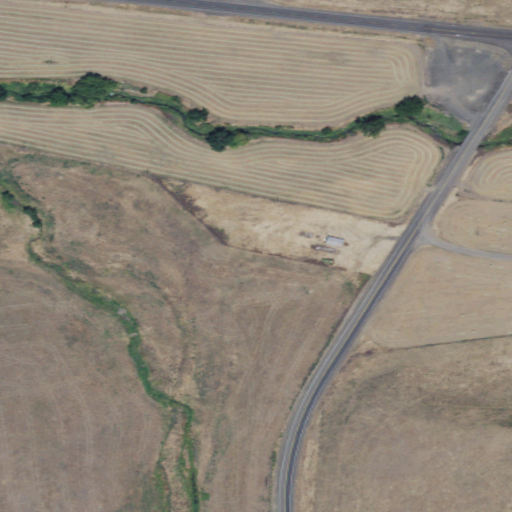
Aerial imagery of valley in Washington named Tatman Gulch containing grassland, pasture, open development, cultivated crops, shrub, low intensity development, medium intensity development, and woody wetlands